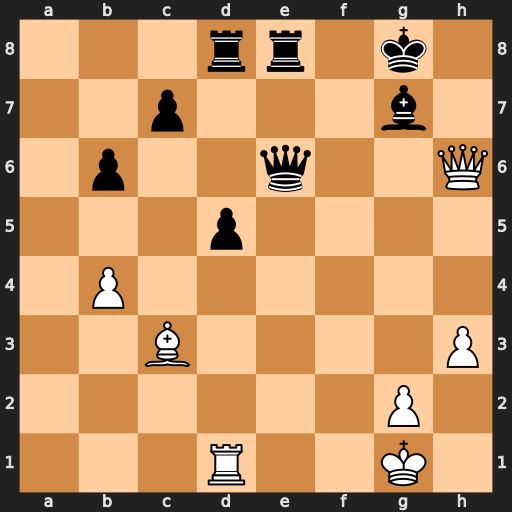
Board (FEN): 3rr1k1/2p3b1/1p2q2Q/3p4/1P6/2B4P/6P1/3R2K1
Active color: w
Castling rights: -
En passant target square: -
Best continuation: Qxg7#